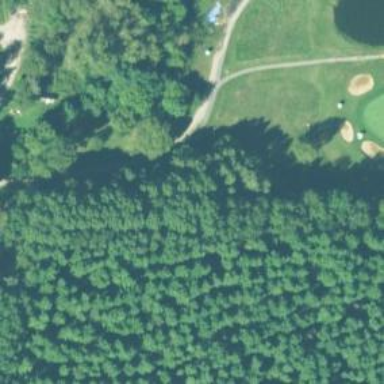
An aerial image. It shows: Path for both roads and golfers.